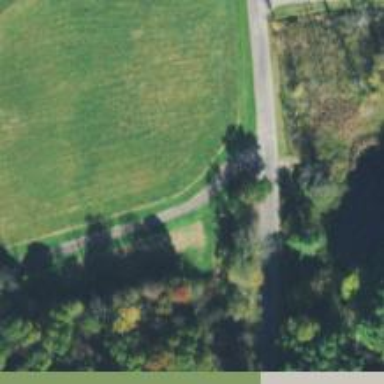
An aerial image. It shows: Driveway leading to service road.